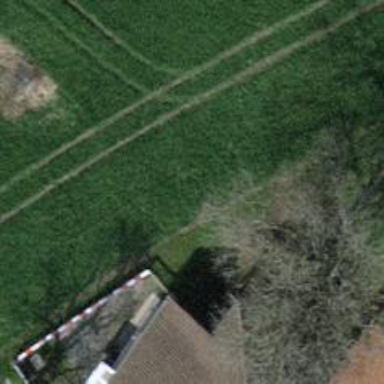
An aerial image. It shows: Minor power line.